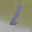
Label: 1